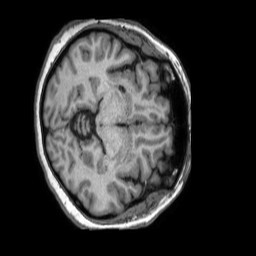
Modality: T1w
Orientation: axial
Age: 56
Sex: female
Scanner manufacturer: philips
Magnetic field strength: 1.5 T
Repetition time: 0.007074 s
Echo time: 0.00319 s